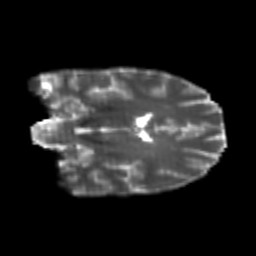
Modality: T2w
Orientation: coronal
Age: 24
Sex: male
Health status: healthy
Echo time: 0.074 s